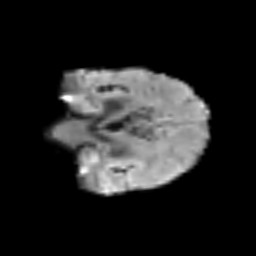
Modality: T2w
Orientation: coronal
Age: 64
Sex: male
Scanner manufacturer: siemens
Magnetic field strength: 3 T
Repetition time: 3.2 s
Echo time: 0.081 s